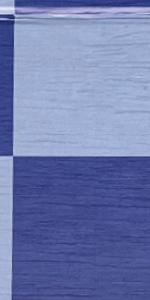
Label: Empty